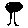
Label: tree